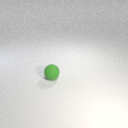
small green rubber sphere